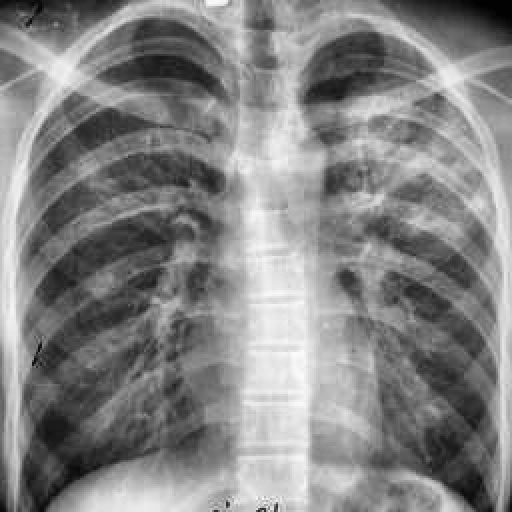
Finding: TUBERCULOSIS